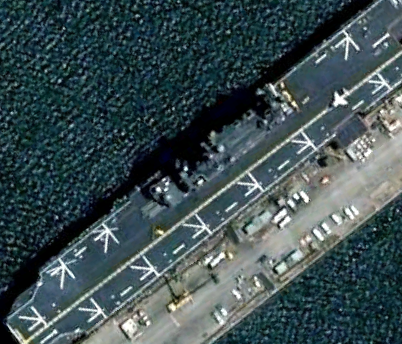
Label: assault